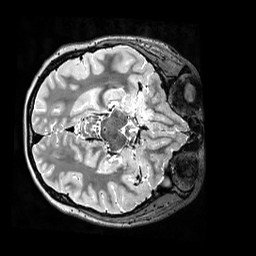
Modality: T2w
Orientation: axial
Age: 22
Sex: female
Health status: ill
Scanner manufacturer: siemens
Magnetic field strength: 3 T
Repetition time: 3.2 s
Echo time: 0.564 s